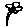
Label: flower